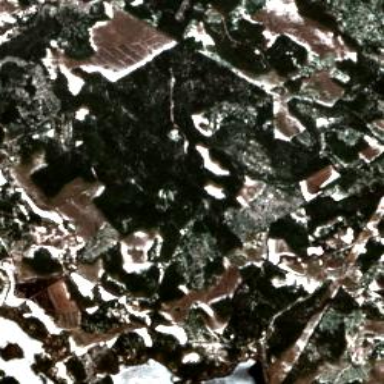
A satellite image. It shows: Needle-leaved woodland.